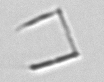
Label: Nanoneis